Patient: sex M, age 57
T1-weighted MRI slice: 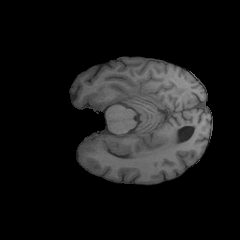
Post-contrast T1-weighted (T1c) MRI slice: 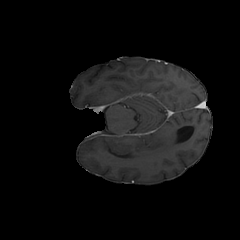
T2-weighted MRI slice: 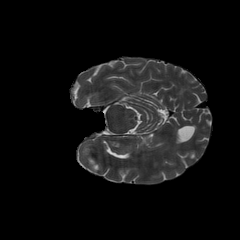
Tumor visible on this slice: no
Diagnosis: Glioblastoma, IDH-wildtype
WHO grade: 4